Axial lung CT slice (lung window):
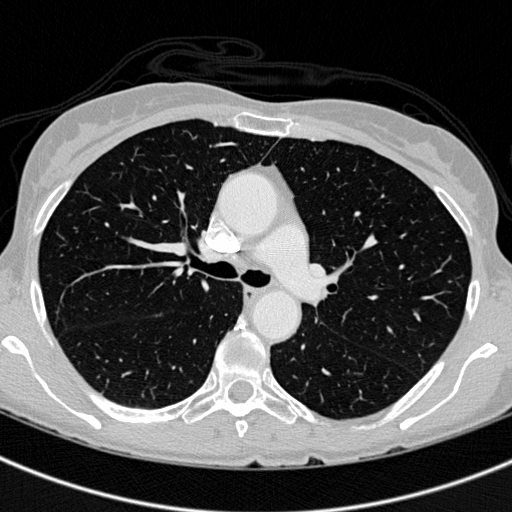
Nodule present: no